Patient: sex F, age 71
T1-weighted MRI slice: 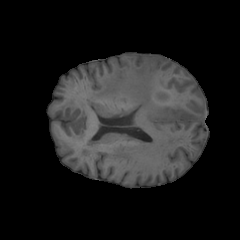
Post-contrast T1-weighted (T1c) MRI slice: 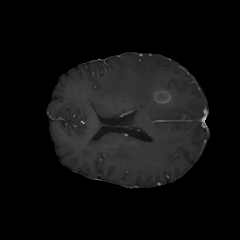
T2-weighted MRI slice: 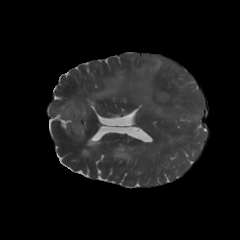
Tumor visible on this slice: yes
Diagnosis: Glioblastoma, IDH-wildtype
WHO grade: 4